You are looking at the unprocessed time series of a bearing vibration snapshot. Determine the bearing's health state. Answer with exactly one of: normal, inner_race, outer_race, ball.
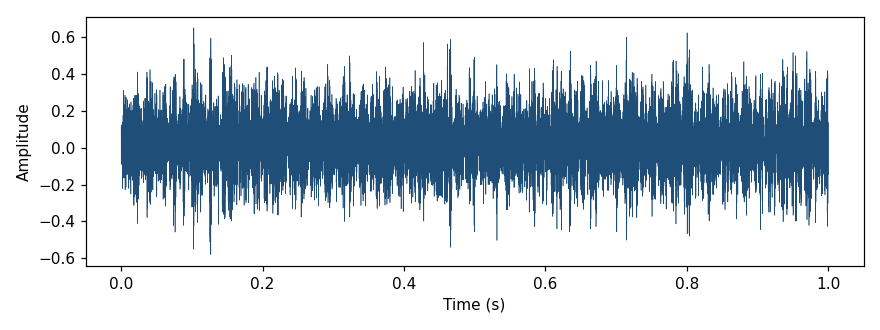
Answer: ball